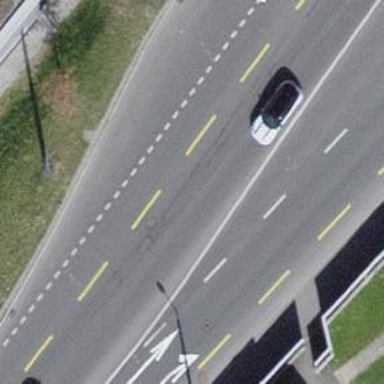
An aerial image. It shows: Asphalt road classified as primary highway. The road has trolley wire for trolley buses.